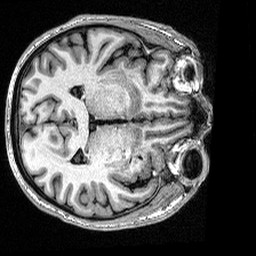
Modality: T1w
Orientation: axial
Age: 45
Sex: male
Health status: healthy
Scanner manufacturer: siemens
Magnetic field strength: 1.5 T
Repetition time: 2.73 s
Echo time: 0.00357 s